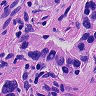
Metastatic tissue present: yes